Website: crate-barrel
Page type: gifting
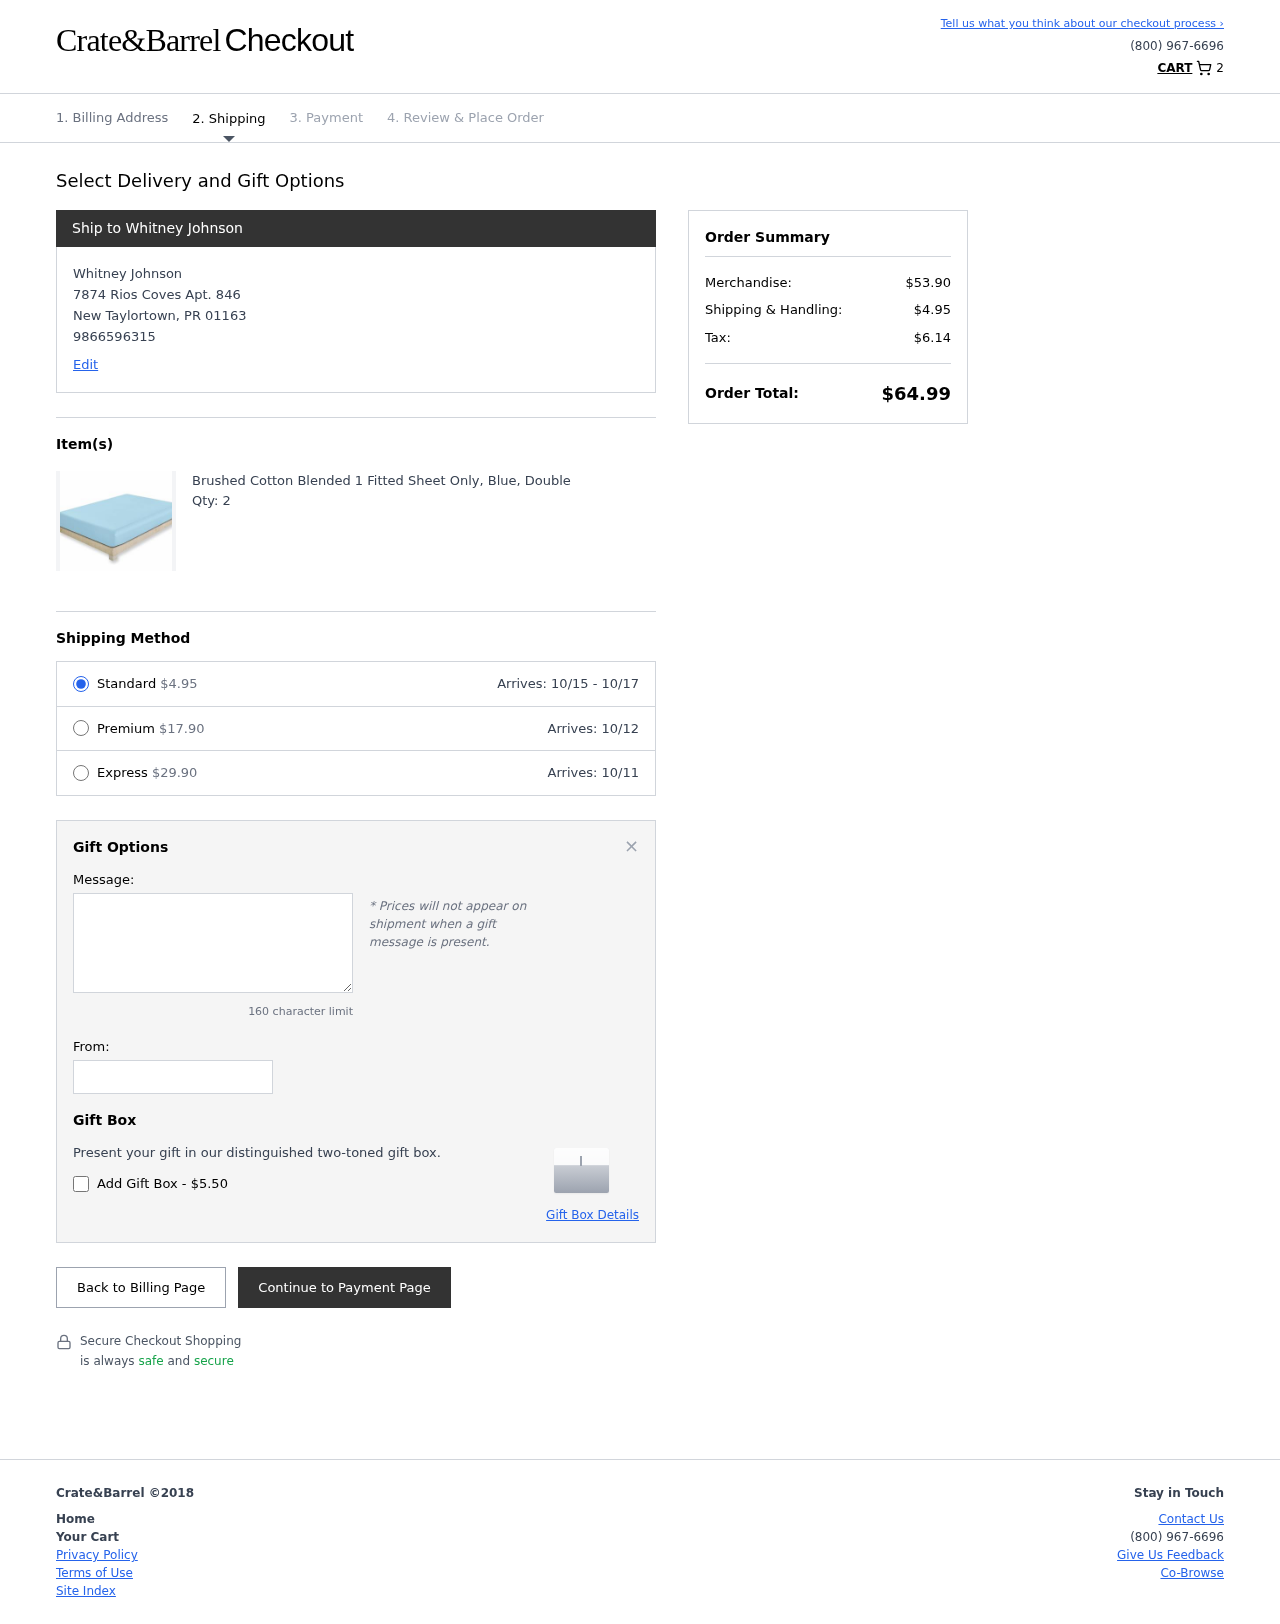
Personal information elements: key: PII_CITY
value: New Taylortown
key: PII_FULLNAME
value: Whitney Johnson
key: PII_GIFT_FIRSTNAME
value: Jason
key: PII_GIFT_MESSAGE
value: Hey Jason! I remember you mentioning how much you wanted to refresh your bedding, so I thought this might add a cozy touch to your space. Hope it brings you some extra comfort!
Whitney
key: PII_PHONE
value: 9866596315
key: PII_POSTCODE
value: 01163
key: PII_STATE_ABBR
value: PR
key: PII_STREET
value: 7874 Rios Coves Apt. 846
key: PII_FULLNAME2
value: Whitney Johnson
Product elements: key: PRODUCT1_NAME
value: Brushed Cotton Blended 1 Fitted Sheet Only, Blue, Double
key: PRODUCT1_QUANTITY
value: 2
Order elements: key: ORDER_NUM_ITEMS
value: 2
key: ORDER_SHIPPING_COST
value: $4.95
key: ORDER_DELIVERY_DATE_RANGE
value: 10/15 - 10/17
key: ORDER_PREMIUM_SHIPPING
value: $17.90
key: ORDER_PREMIUM_DATE
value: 10/12
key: ORDER_EXPRESS_SHIPPING
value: $29.90
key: ORDER_EXPRESS_DATE
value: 10/11
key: ORDER_SUBTOTAL
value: $53.90
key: ORDER_TAX
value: $6.14
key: ORDER_TOTAL
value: $64.99